Interaction volume radius: 10 \u00c5
Interaction volume height: 10 \u00c5
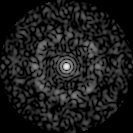
Disorder parameter: 0.8528